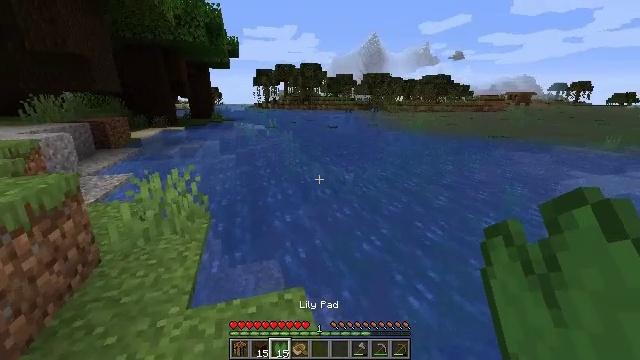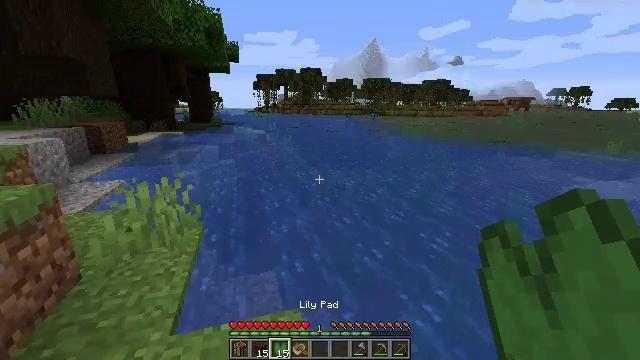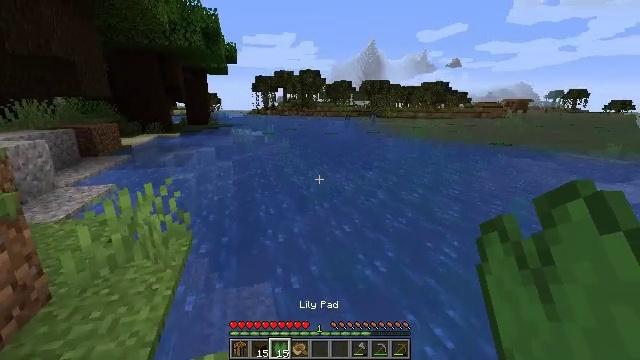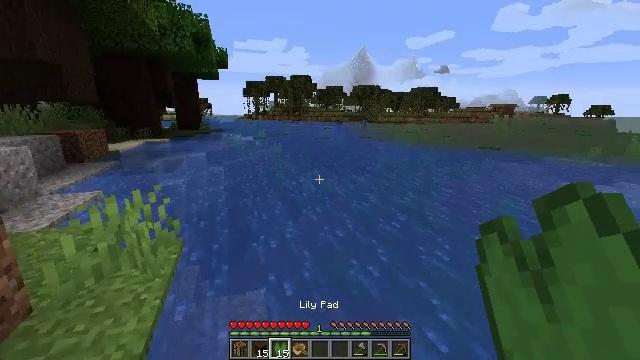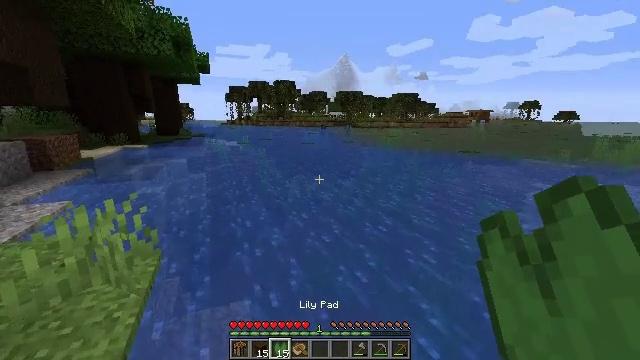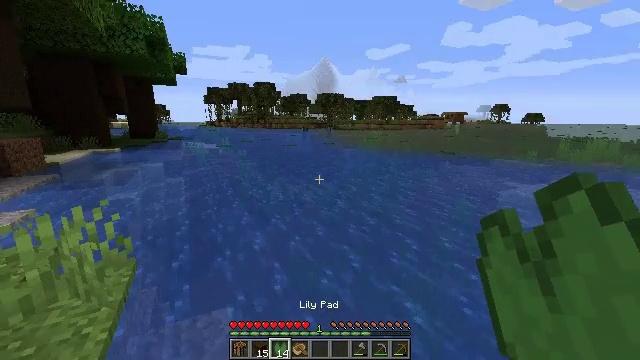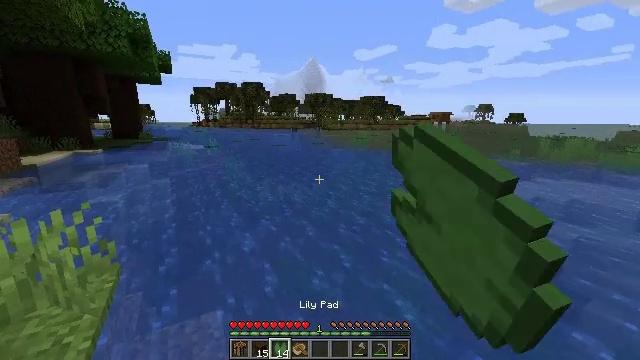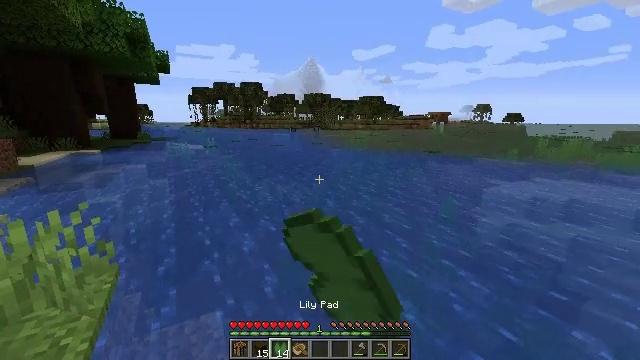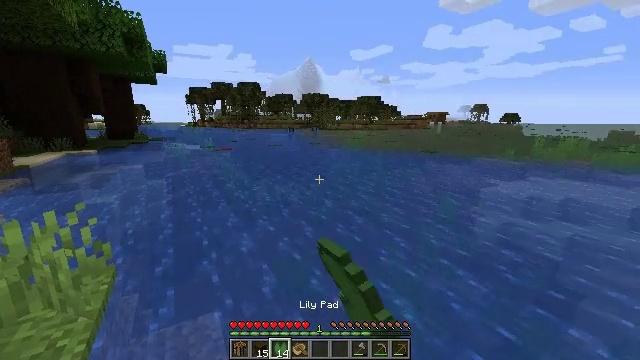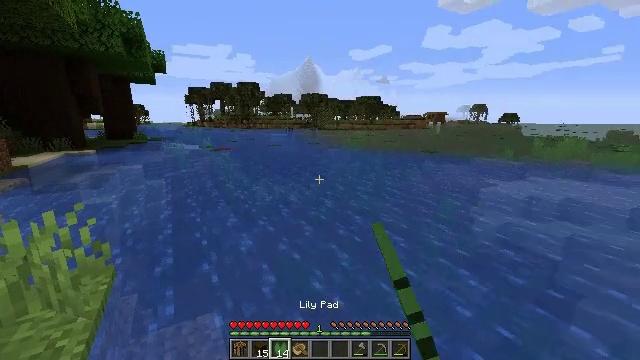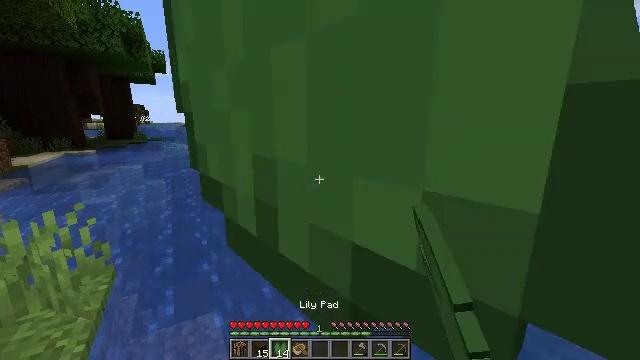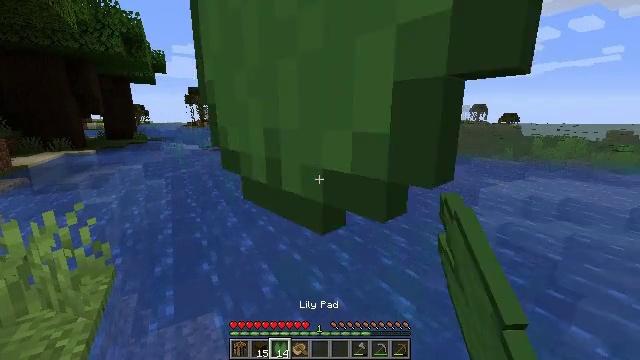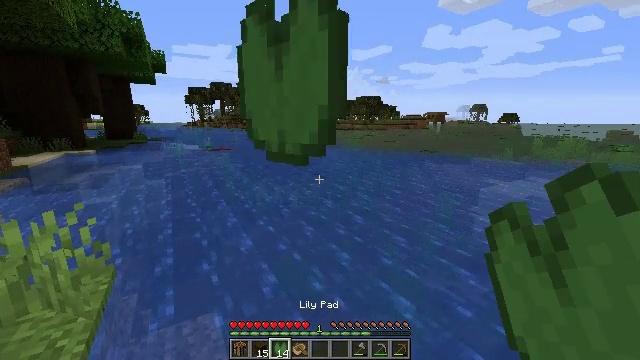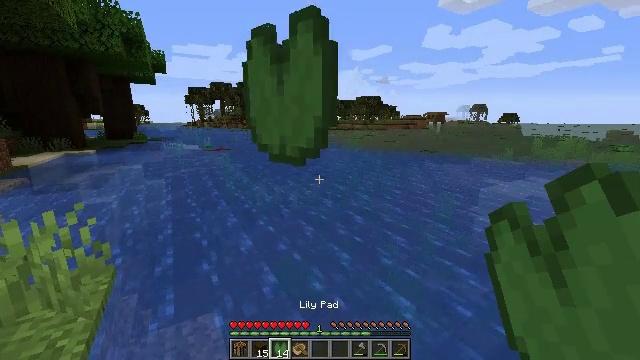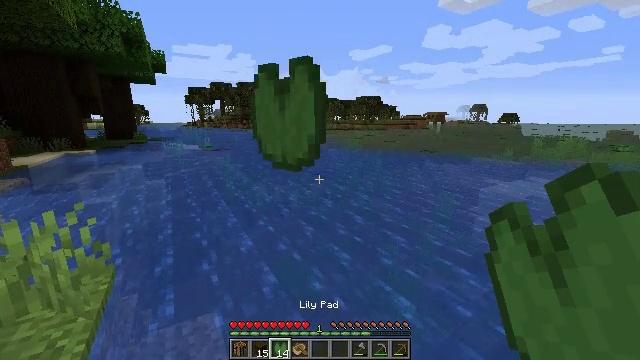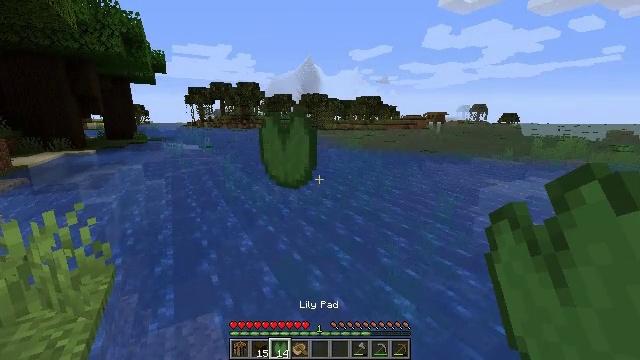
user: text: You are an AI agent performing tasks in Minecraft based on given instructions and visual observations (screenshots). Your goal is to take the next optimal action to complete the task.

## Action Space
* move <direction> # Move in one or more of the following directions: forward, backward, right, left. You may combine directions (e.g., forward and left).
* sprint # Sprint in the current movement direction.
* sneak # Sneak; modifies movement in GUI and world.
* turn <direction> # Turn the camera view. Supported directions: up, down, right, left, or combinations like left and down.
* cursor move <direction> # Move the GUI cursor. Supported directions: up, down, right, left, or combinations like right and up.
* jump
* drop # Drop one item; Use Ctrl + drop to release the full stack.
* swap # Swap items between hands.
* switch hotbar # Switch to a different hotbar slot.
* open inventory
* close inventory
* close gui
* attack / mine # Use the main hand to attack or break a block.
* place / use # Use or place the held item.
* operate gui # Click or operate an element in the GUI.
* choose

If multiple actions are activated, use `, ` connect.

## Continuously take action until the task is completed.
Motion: motion action
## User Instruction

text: Drop a lily pad.
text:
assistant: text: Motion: move forward
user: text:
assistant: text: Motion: no_op
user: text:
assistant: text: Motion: turn right and up
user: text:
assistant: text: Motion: turn right and up
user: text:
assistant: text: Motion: turn right, drop
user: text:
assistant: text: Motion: turn right, drop
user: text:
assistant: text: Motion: drop
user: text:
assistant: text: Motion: drop
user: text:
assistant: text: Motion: drop
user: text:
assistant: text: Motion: drop
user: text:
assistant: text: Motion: drop
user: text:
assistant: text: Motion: drop
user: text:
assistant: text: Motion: drop
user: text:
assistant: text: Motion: drop
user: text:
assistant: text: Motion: drop
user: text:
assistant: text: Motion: drop
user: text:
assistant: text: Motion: drop
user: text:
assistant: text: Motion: drop
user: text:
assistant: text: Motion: drop
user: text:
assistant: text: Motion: drop
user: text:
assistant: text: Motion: drop
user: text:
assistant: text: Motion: drop
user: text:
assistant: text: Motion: drop
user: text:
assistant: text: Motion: no_op
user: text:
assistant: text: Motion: open inventory
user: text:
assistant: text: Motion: open inventory
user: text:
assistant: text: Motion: no_op
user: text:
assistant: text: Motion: no_op
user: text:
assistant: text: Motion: no_op
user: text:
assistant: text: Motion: cursor move down